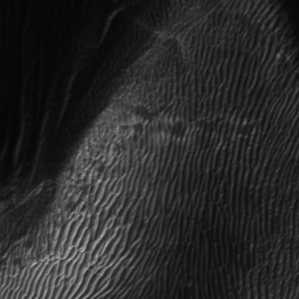
Label: frost